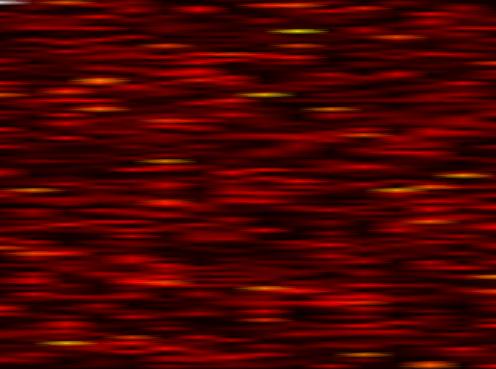
Label: FBMC